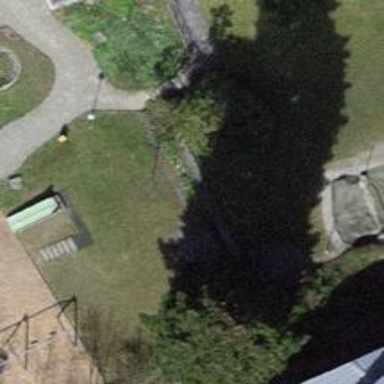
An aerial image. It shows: Bench.